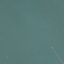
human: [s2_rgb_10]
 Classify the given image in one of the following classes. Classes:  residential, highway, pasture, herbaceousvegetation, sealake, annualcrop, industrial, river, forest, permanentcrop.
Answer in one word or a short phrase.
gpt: SeaLake